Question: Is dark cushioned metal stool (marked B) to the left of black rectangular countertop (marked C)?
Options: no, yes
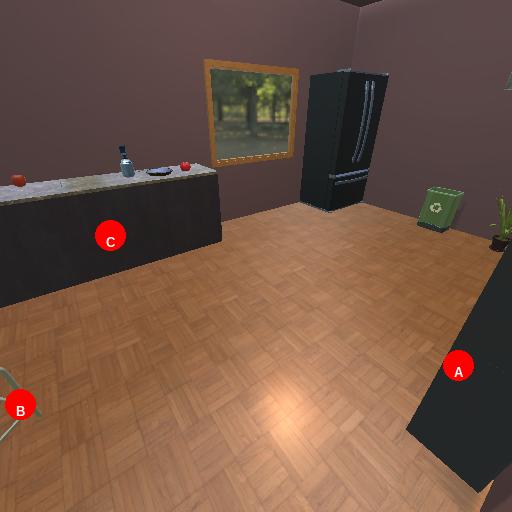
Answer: no